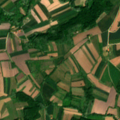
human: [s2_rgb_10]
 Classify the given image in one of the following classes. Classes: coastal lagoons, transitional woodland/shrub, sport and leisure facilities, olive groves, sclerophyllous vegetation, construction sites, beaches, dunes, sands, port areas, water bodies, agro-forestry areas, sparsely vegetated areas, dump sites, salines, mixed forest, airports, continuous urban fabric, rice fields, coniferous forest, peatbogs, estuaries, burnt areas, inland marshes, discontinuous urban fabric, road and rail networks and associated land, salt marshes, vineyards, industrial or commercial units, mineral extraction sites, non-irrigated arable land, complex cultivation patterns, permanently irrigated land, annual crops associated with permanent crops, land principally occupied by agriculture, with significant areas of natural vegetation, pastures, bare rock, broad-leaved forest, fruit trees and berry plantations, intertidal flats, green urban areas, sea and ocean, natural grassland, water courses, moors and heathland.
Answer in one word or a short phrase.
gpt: non-irrigated arable land, complex cultivation patterns, broad-leaved forest